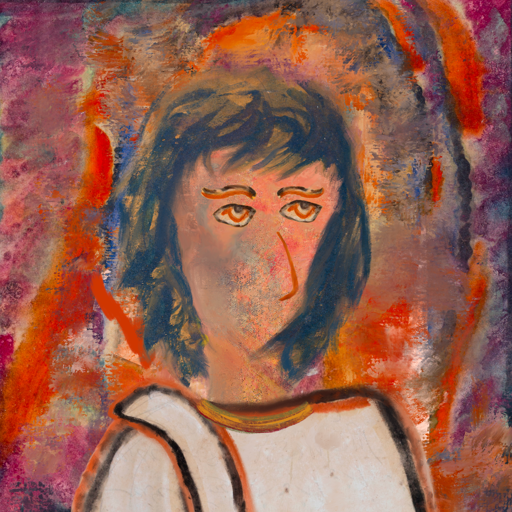
Background: Experience, Head And Neck Side: Irani, Face Side: Experience, Bust: Roy_Bahadur, Hair Side: In_The_Sun, Head Accessory: Blank, Second Necklace: Blank, Necklace: Mother_And_Son_Son, Baby: Blank